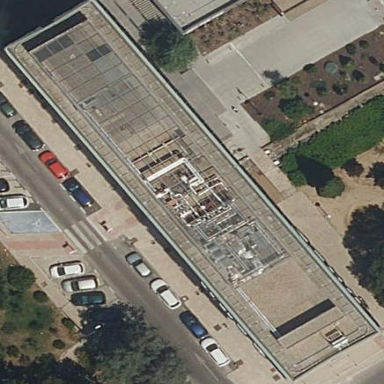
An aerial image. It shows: University building.